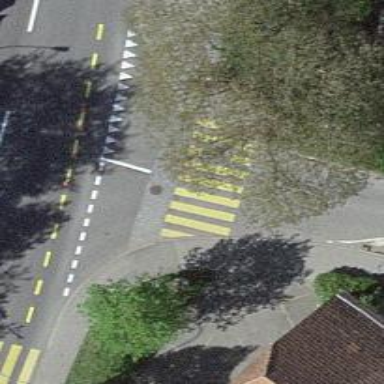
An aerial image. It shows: Zebra crossing with crossing island.